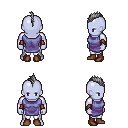
a pixel art fantasy rpg character, male body template, dark elf, purple skin, chain tabard jacket, white pants, gray mohawk hairstyle, cloth bracers, brown shoes, four views (front, back, left, right), 2x2 character sprite sheet, small pixel art, hard edges, no anti-aliasing